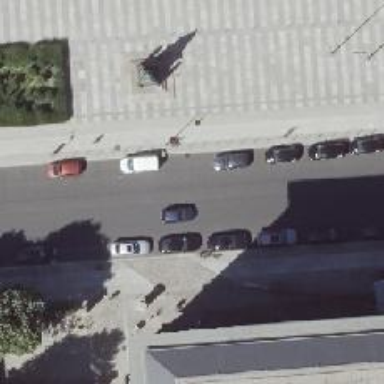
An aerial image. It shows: Residential road with asphalt surface and sidewalks on both sides. The parking lanes are oriented parallel to the road.